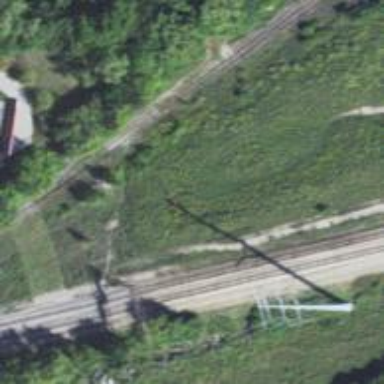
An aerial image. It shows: Abandoned railway.